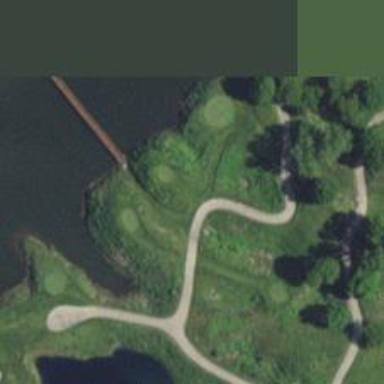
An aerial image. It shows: Path for both roads and golfers.